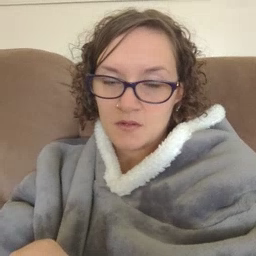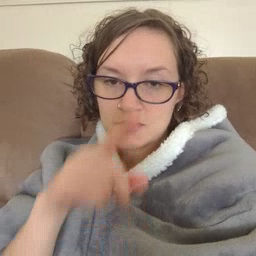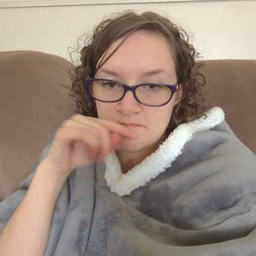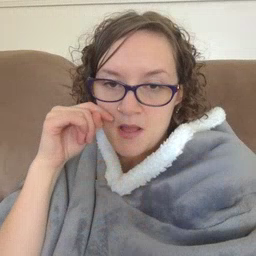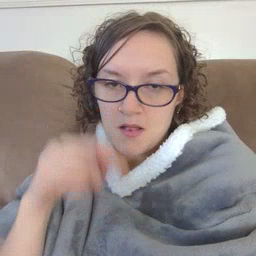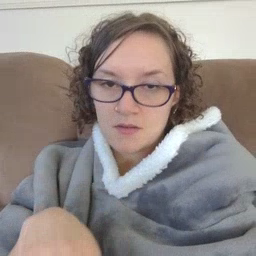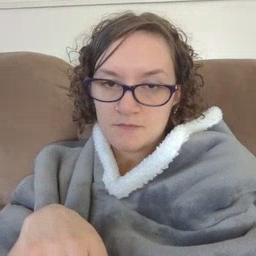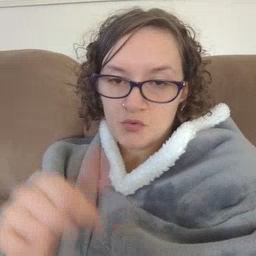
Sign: smile